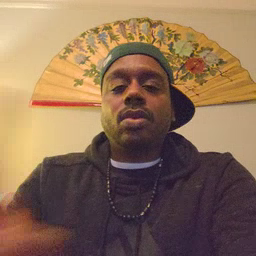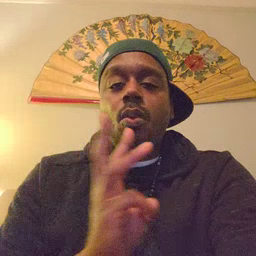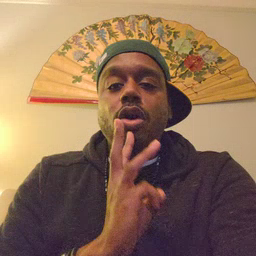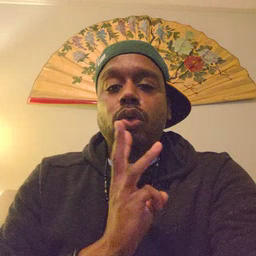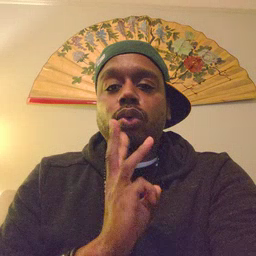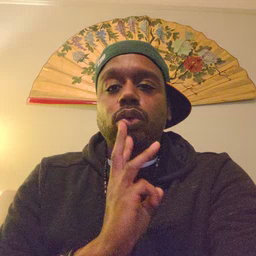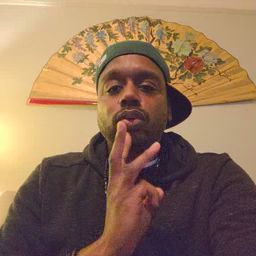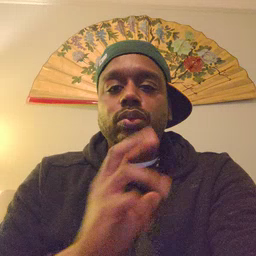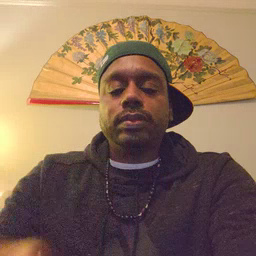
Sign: water